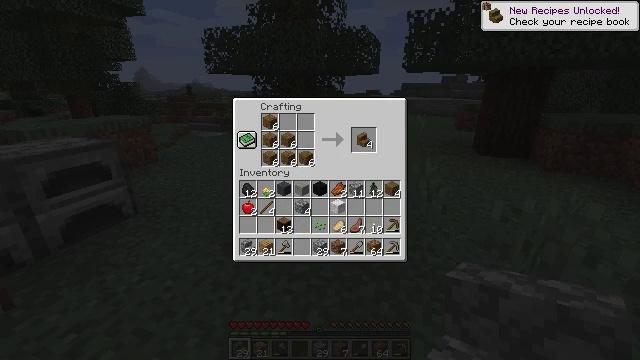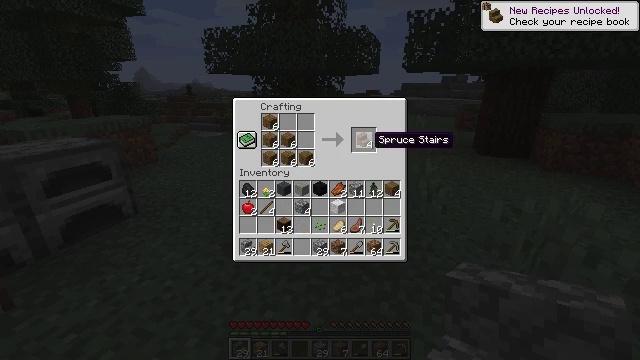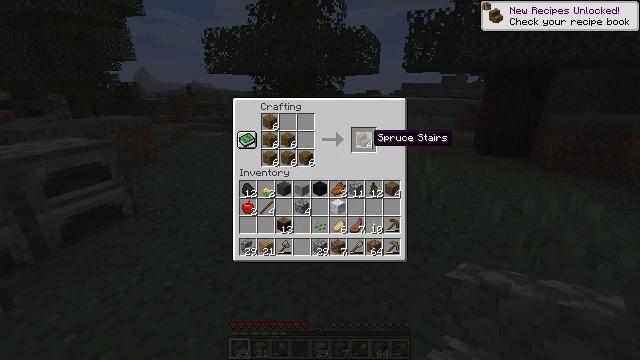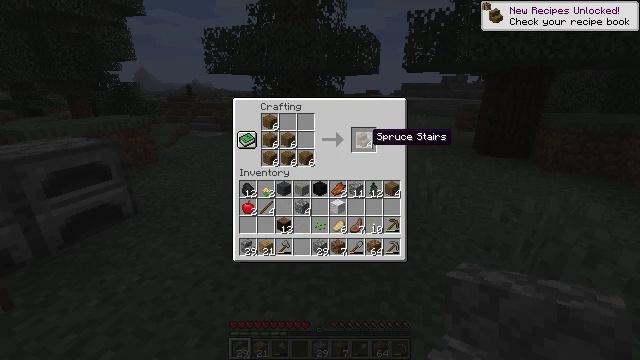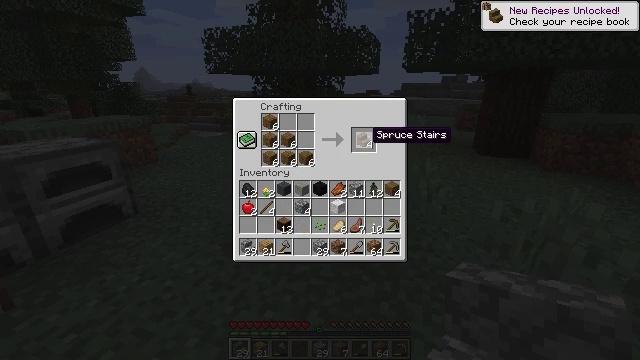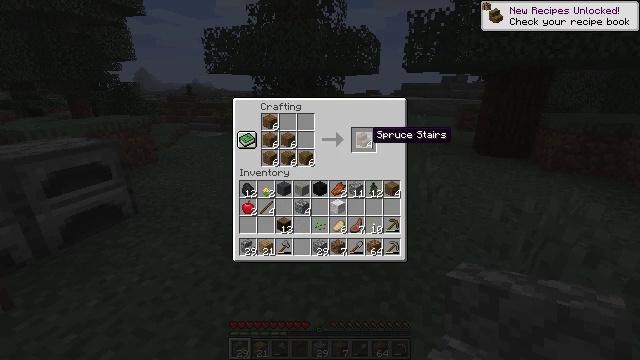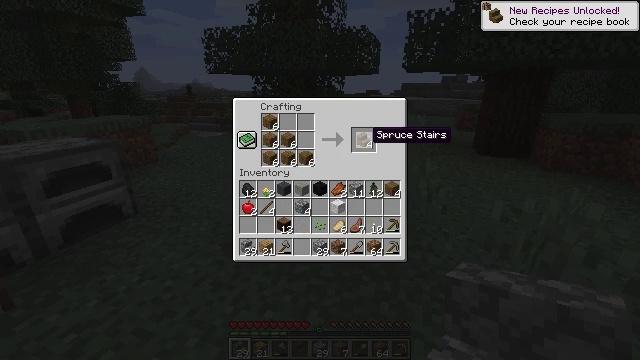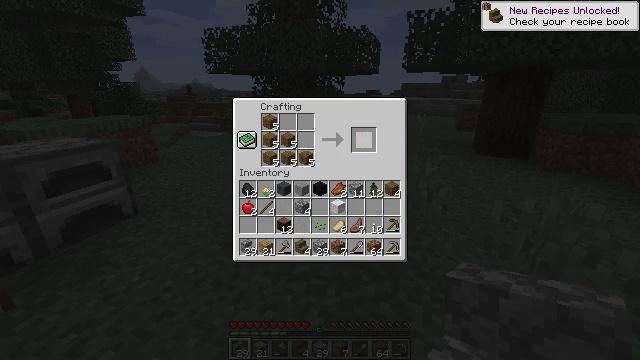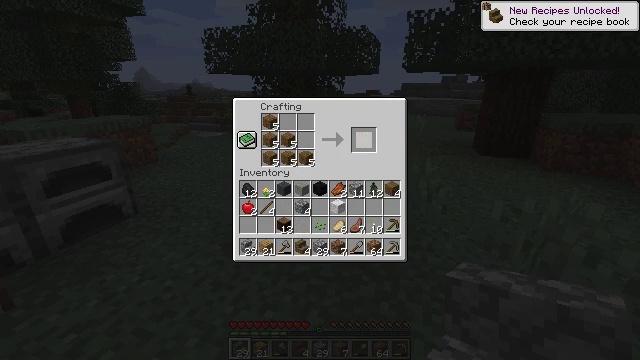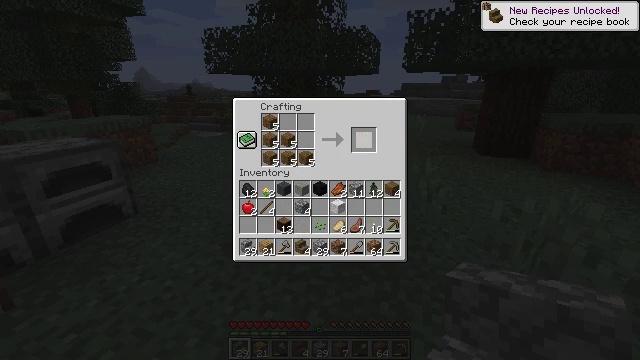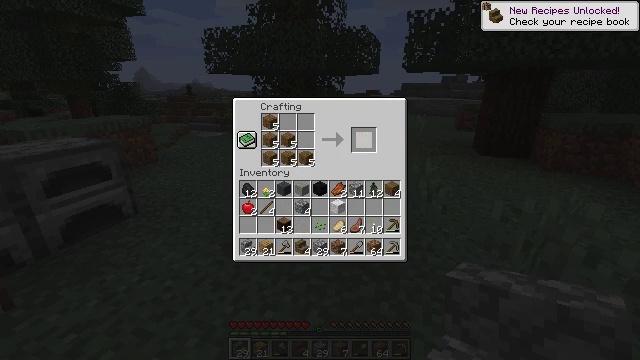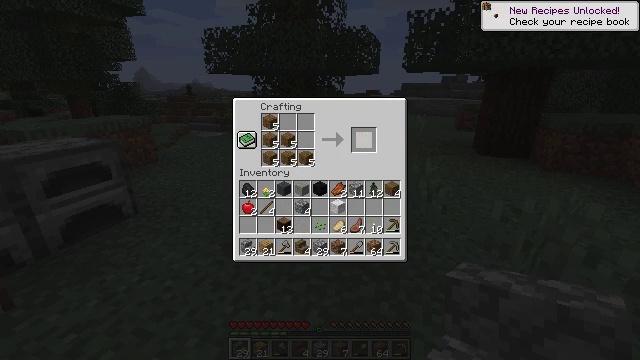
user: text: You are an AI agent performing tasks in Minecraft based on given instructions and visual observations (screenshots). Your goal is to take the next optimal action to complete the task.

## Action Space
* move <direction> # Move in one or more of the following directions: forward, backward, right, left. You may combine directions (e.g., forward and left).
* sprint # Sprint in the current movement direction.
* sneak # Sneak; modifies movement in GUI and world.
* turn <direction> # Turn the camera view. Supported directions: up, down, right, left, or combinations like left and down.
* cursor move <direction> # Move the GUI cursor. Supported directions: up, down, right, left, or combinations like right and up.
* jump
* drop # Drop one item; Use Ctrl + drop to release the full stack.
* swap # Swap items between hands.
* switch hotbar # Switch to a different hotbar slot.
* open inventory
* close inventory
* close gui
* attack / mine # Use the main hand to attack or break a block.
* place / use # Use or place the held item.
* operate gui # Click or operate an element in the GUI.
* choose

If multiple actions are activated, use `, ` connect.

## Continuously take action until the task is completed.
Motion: motion action
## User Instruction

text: Craft spruce stairs from spruce planks.
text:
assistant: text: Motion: no_op
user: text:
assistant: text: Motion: sneak
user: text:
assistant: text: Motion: sneak
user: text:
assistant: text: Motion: sneak
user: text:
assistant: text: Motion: sneak
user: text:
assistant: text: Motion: sneak
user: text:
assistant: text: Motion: sneak, operate gui
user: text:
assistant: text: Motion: sneak, operate gui
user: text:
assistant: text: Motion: sneak, operate gui
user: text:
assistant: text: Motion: sneak
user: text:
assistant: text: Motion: sneak
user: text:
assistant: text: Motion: sneak